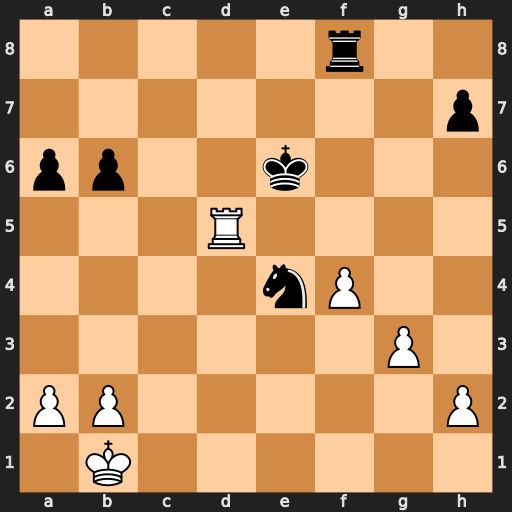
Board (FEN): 5r2/7p/pp2k3/3R4/4nP2/6P1/PP5P/1K6
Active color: w
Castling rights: -
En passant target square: -
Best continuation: Re5+ Kf6 Rxe4